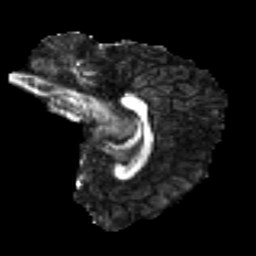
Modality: FA
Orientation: sagittal
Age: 22
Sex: male
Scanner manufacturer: ge
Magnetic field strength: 3 T
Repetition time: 7.8 s
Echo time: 0.0608 s